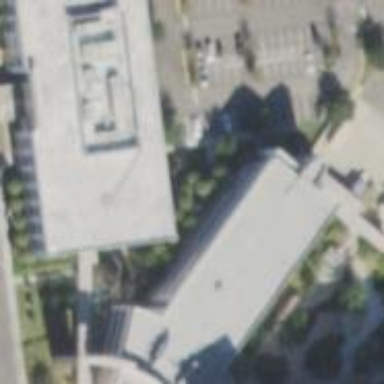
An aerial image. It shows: Hospital building.